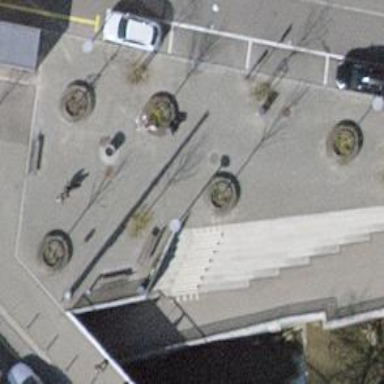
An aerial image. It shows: Brown bench under tree.